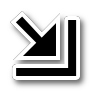
Cursor type: resize_se
OS/theme: linux-adwaita
Variant: default